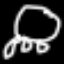
Label: frog